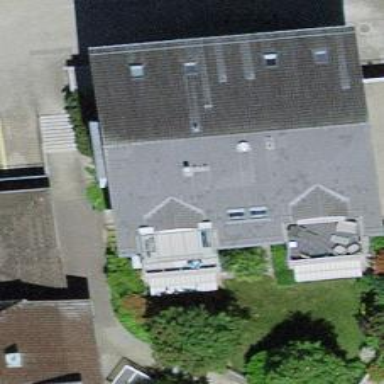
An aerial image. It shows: Residential building.